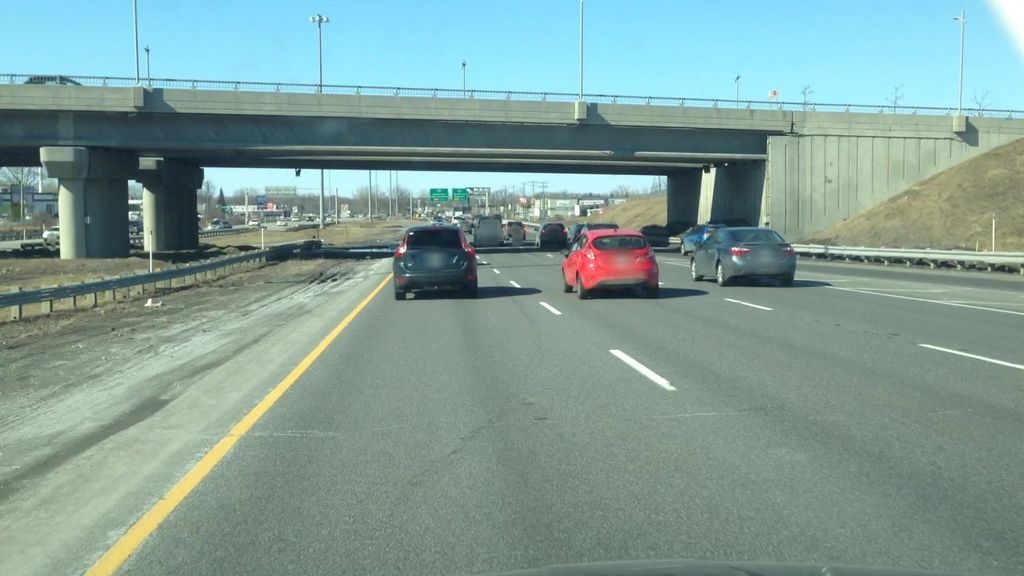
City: montreal